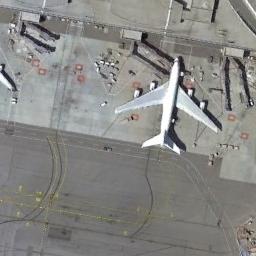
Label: airplane